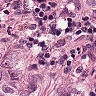
Metastatic tissue present: yes